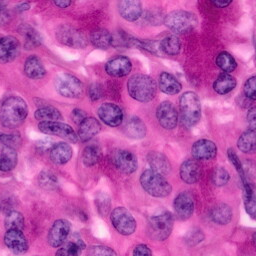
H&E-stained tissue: Pancreatic